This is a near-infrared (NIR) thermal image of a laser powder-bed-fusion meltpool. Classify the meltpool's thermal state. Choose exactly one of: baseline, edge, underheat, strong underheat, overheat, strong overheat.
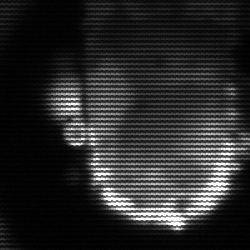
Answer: baseline